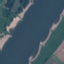
Label: River